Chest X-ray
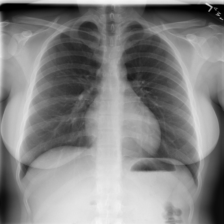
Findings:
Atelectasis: negative
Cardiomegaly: negative
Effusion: negative
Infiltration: positive
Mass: negative
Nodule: negative
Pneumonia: negative
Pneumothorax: negative
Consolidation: negative
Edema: negative
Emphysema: negative
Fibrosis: negative
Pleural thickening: negative
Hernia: negative